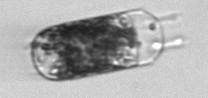
Label: Hemiaulus